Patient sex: F
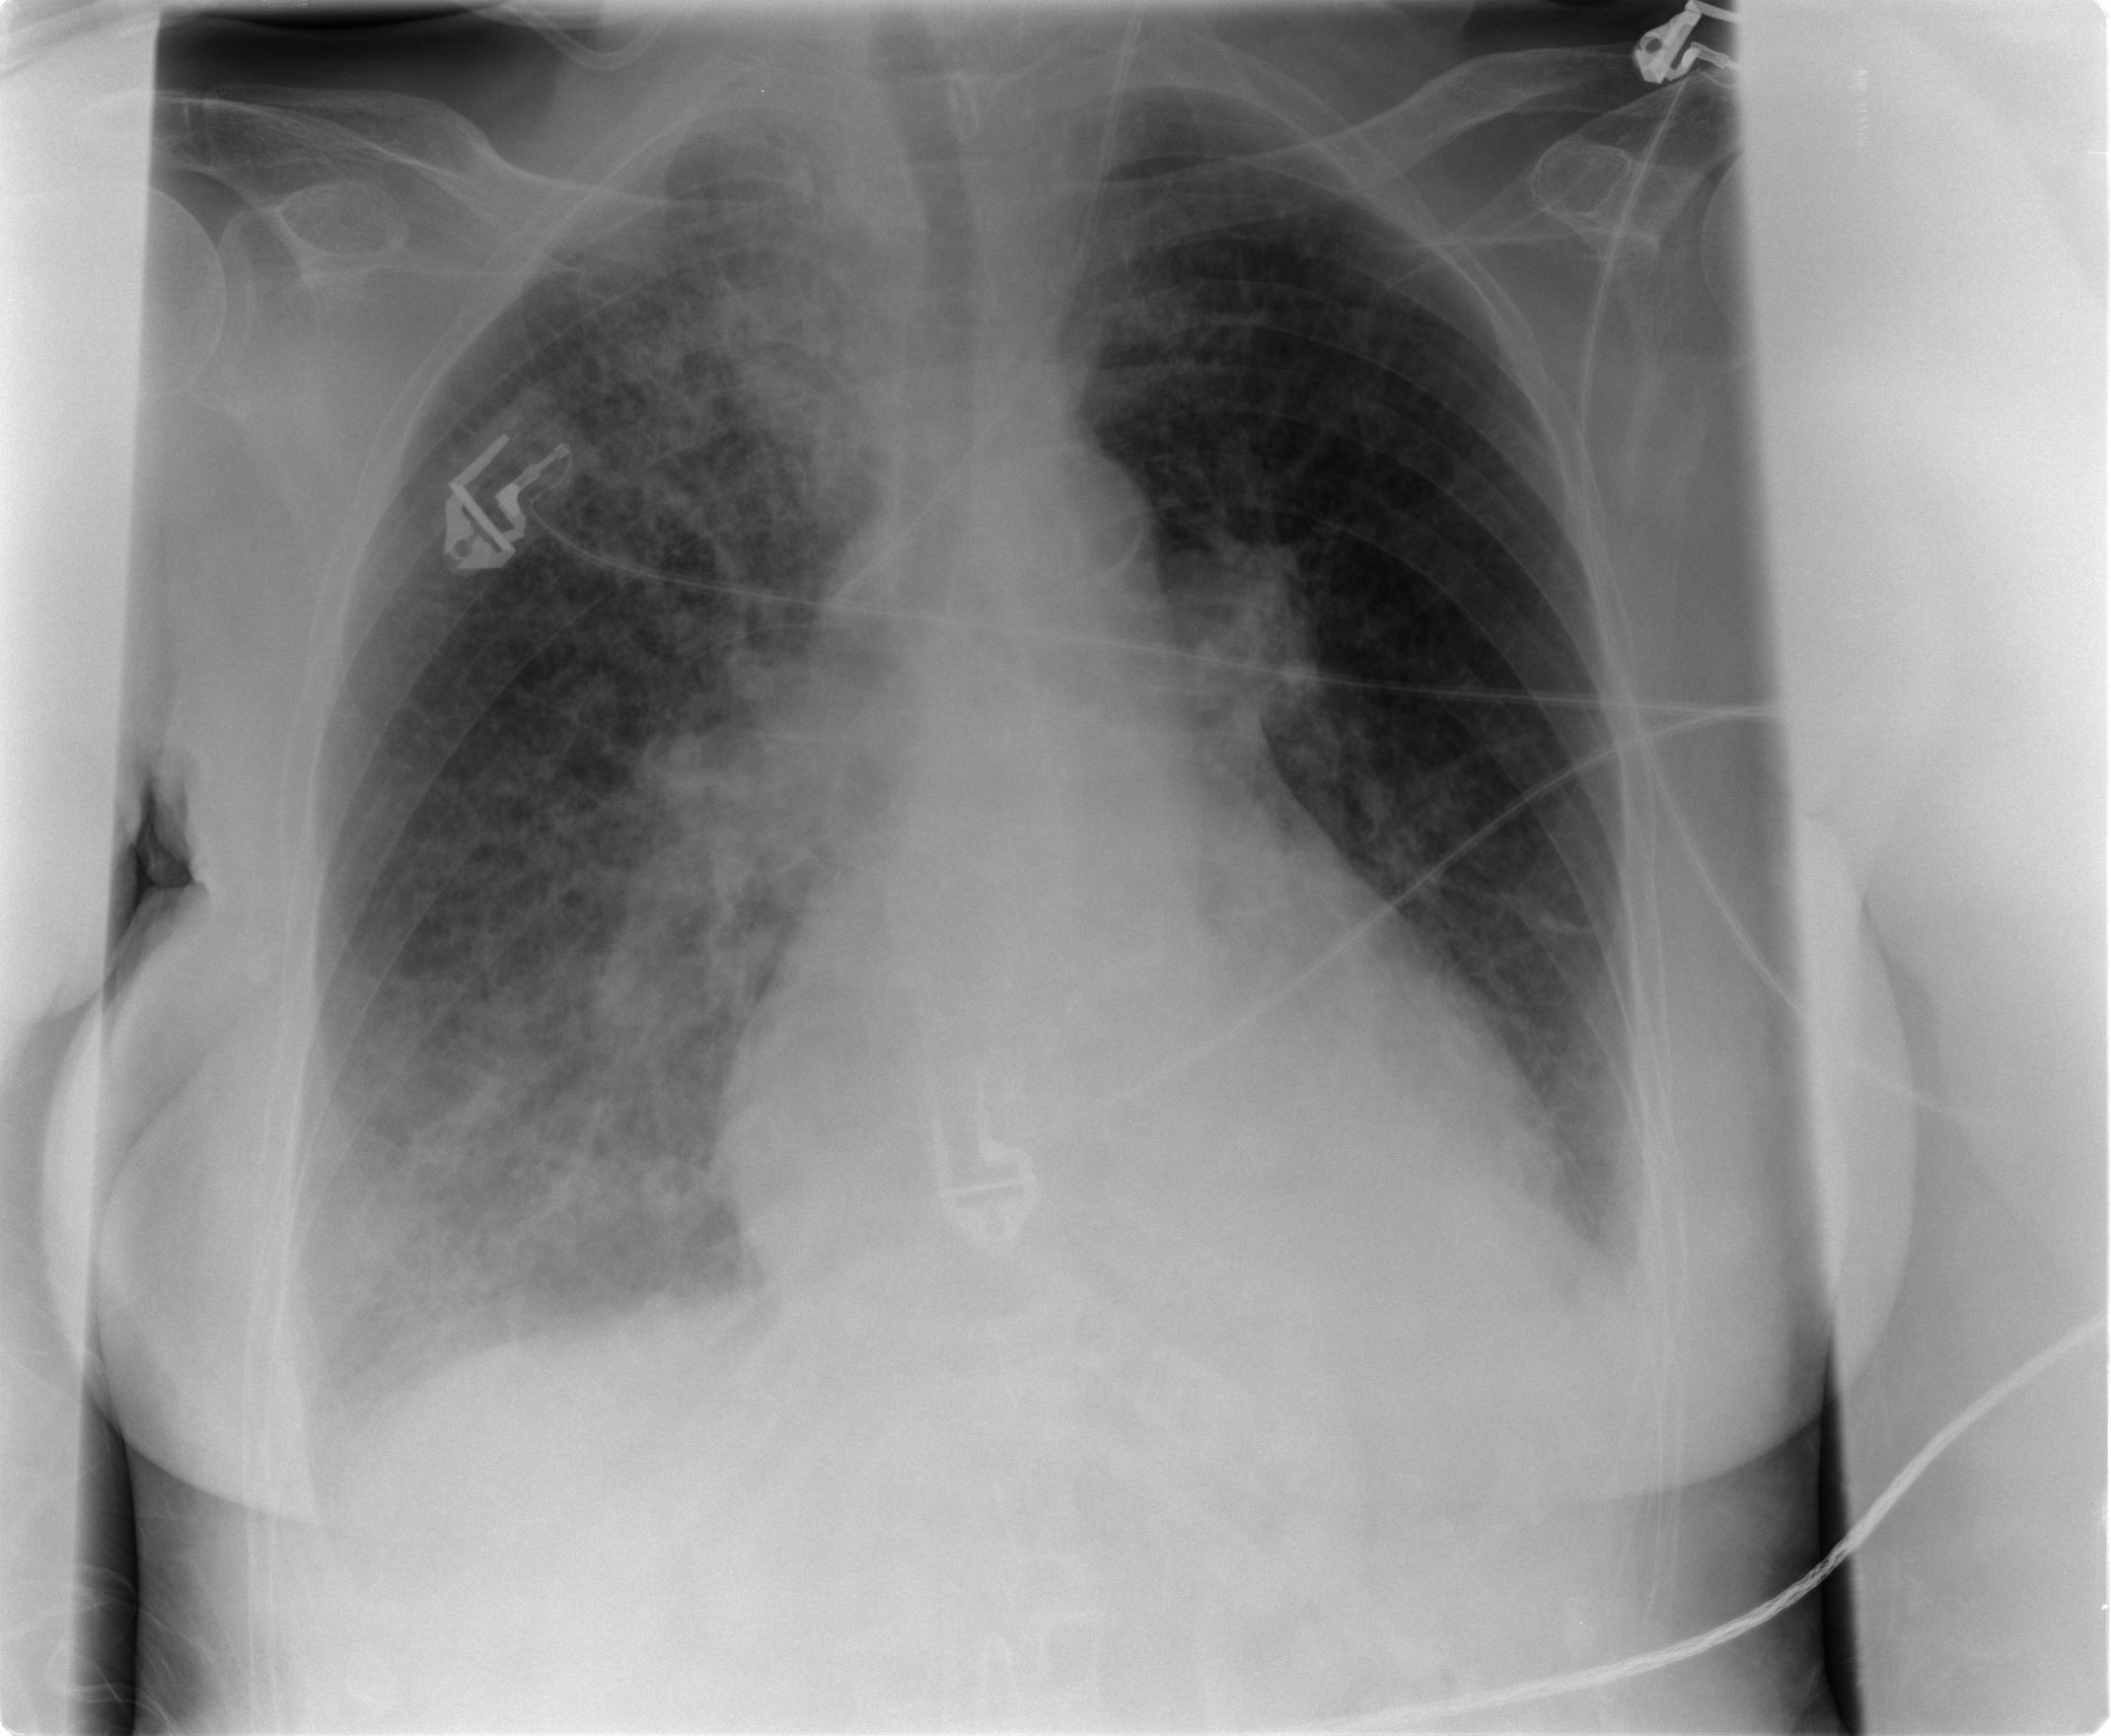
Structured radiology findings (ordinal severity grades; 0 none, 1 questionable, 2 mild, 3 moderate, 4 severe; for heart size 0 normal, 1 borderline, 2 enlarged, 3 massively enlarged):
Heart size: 2
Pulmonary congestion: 2
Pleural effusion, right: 2
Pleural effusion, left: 1
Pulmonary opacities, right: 3
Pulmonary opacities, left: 0
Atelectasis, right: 2
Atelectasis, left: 2